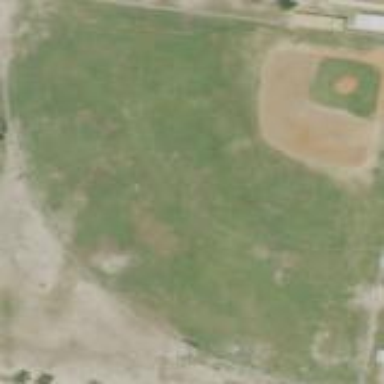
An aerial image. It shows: Baseball pitch for leisure land activities.